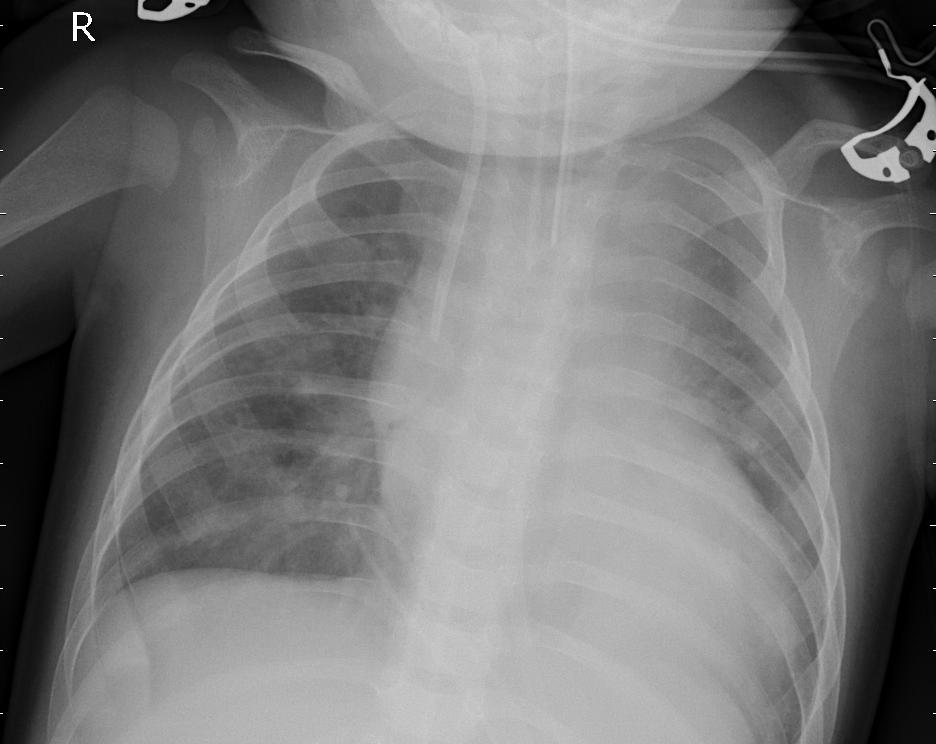
Diagnosis: PNEUMONIA